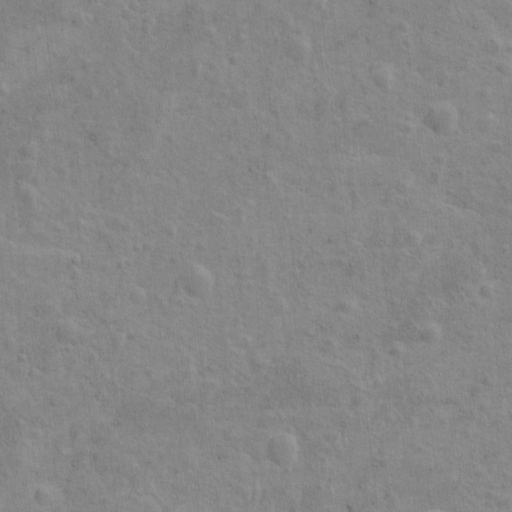
Classes present: Background